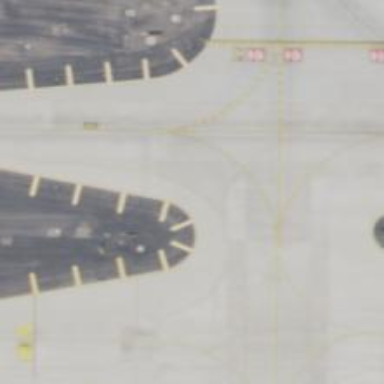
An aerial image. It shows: View of taxiway at the airport.